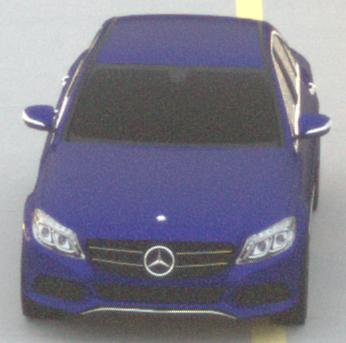
Make: Mercedes-Benz
Model: C 160
Detailed model: C-Class (205) Limousine
Model produced from: 2015/04
Model produced until: 2018/04
Doors: 4
Color: blue
Road condition: dry road
Daytime: sunrise or sunset
Contrast: low contrast